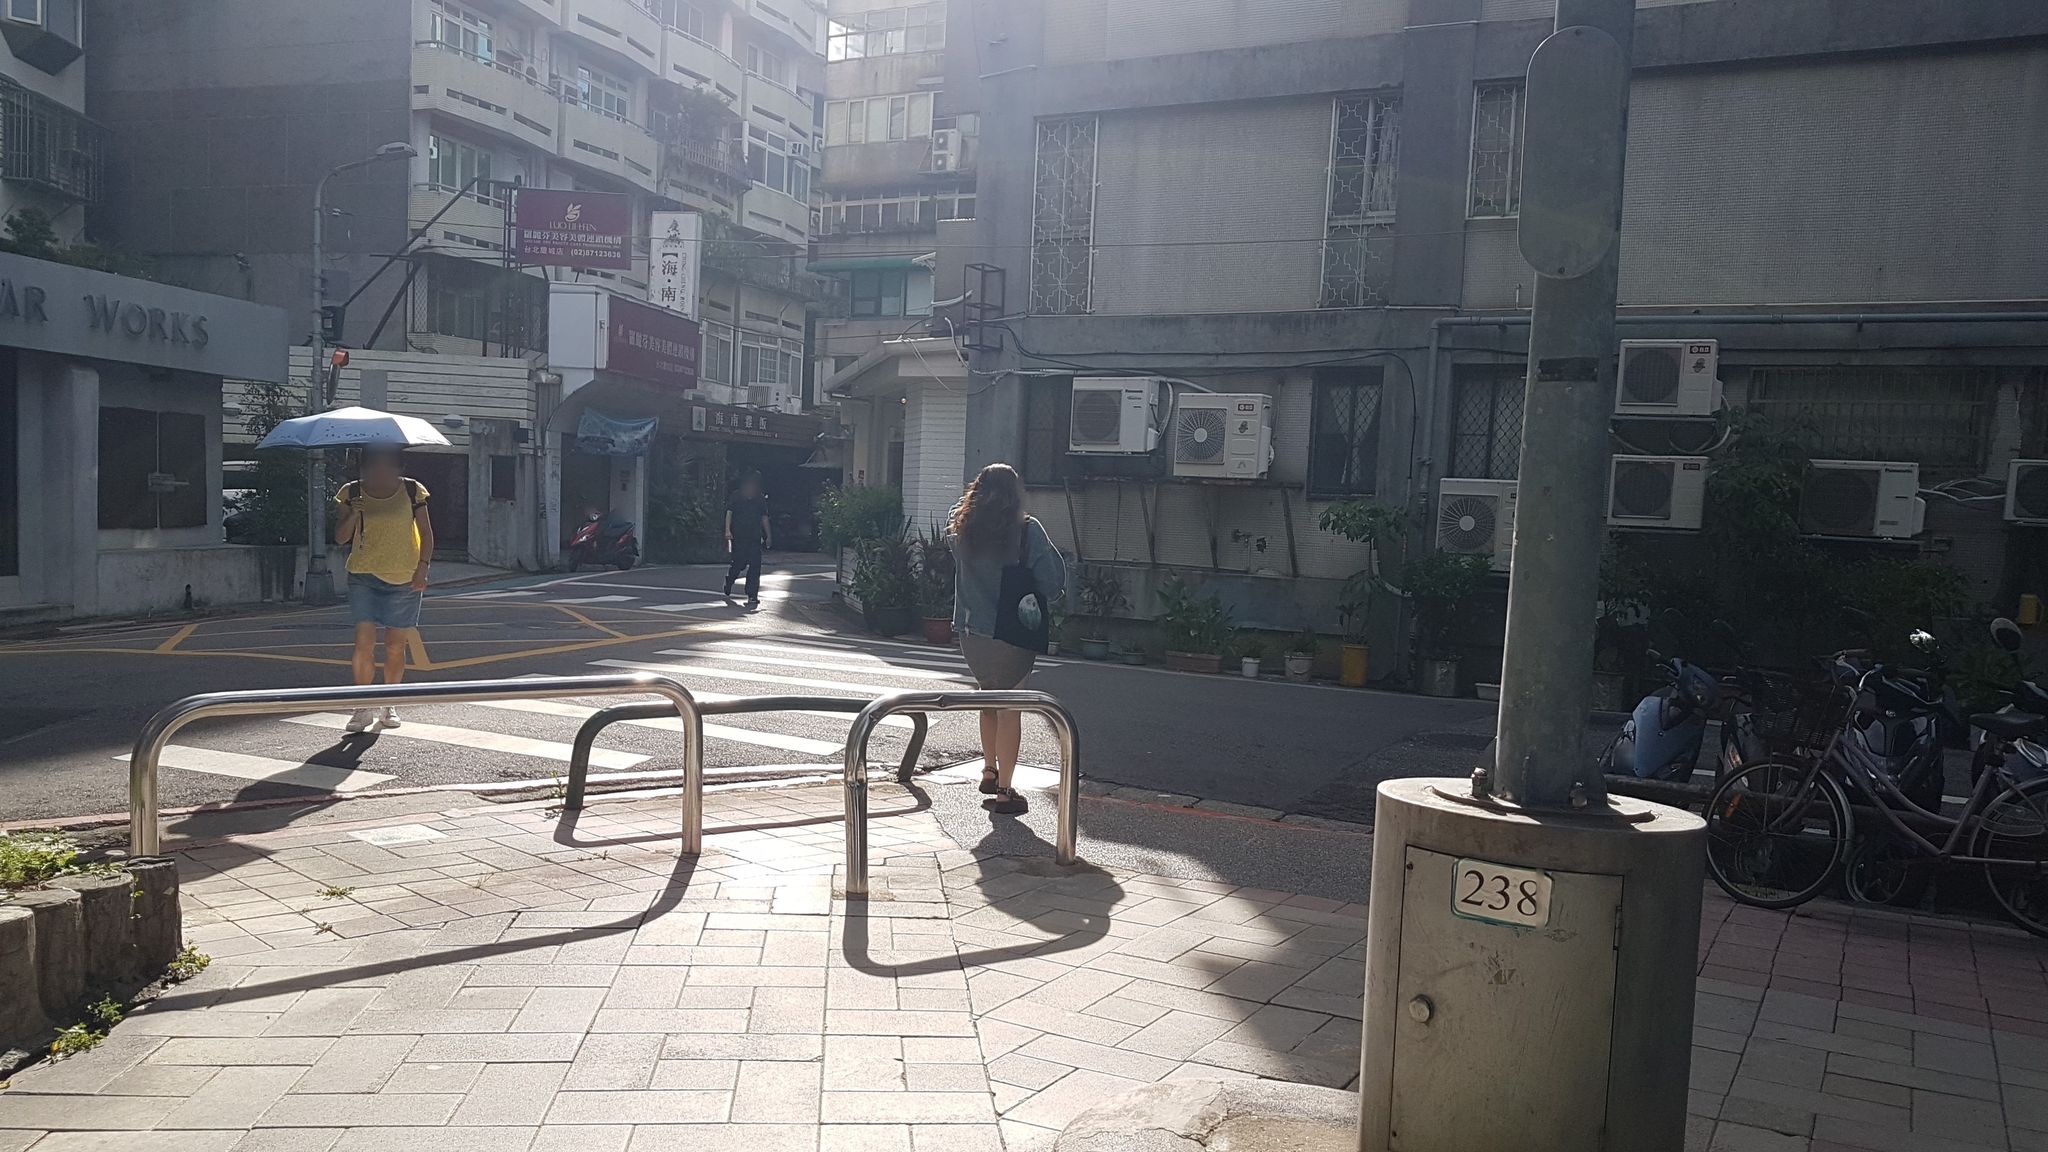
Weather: clear
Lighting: day
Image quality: good
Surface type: walking surface
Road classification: service
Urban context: urban centre
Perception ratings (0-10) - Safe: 5.44, Lively: 7.63, Beautiful: 6.39, Boring: 6.41, Depressing: 2.23, Wealthy: 5.71